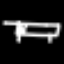
Label: bed